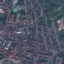
Land use / land cover class: Residential